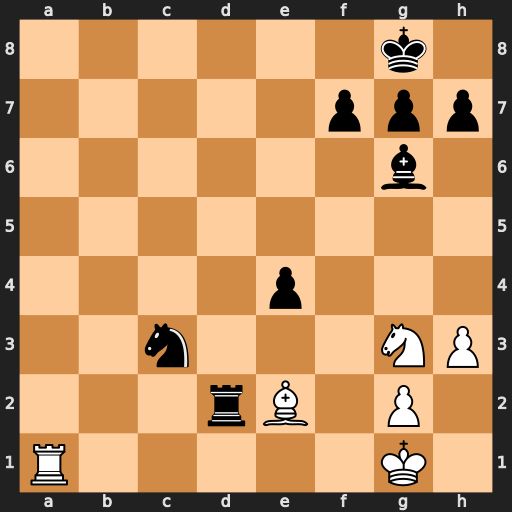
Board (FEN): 6k1/5ppp/6b1/8/4p3/2n3NP/3rB1P1/R5K1
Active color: w
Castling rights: -
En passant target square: -
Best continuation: Ra8+ Rd8 Rxd8#